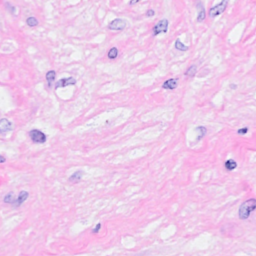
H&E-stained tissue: Breast